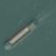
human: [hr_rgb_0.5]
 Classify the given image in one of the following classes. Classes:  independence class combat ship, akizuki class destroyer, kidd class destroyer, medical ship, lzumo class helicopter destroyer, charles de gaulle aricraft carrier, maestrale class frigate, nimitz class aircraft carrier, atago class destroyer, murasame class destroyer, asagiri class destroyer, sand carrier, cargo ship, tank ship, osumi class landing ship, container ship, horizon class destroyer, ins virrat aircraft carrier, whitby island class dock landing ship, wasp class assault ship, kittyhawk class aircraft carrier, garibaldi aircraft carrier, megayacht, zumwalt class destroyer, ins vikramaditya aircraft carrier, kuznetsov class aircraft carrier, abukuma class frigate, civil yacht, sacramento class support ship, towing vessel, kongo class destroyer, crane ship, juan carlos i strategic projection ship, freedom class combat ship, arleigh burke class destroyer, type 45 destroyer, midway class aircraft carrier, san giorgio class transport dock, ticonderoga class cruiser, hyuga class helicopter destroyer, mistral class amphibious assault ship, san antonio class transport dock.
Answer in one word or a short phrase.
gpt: Sand carrier